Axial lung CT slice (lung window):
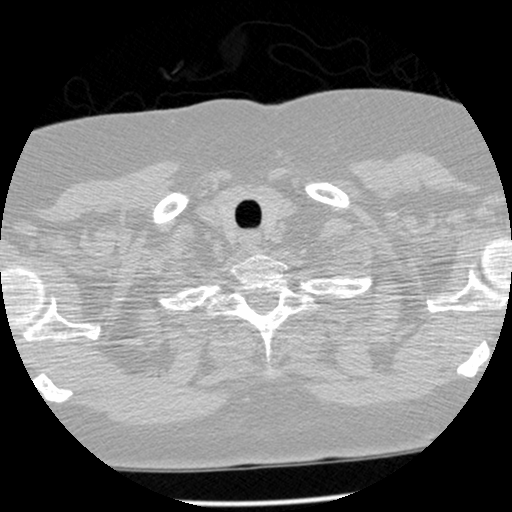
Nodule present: no